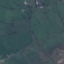
Land use / land cover: Pasture